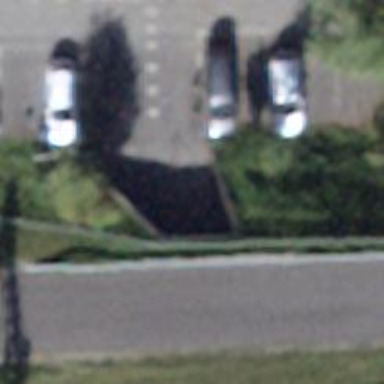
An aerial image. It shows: Footway with asphalt surface going through tunnel.